Question: if by any means I happen to have
'''
public class DoorsModel
{
public DoorsModel() { }
public HttpPostedFileBase Image { get; set; }
public String DoorLayout { get; set; }
public bool ReplicateSettings { get; set; }
public List<DoorDesignModel> Doors { get; set; }
}
public class DoorDesignModel
{
public DoorDesignModel() { }
public HttpPostedFileBase FrontFile { get; set; }
public HttpPostedFileBase BorderFile { get; set; }
}
'''
and in my 'View' I have a normal form to populate the Model Properties but the 'List<DoorDesignModel>' I'm using a User Control and use
'''
<%Html.RenderPartial("DoorDesign", Model.Doors); %>
'''
inside 'DoorDesign.ascx' I have:
'''
<%@ Control
Language="C#" AutoEventWireup="true"
Inherits="System.Web.Mvc.ViewUserControl<List<MyProject.Backend.Models.DoorDesignModel>>" %>
'''
to display all form I have a 'for' clause
'''
MyProject.Backend.Models.DoorDesignModel field;
for (i = 0; i < Model.Count; i++) {
field = Model[i];
...
}
'''
and I'm using the HTML
'''
<input type="file" value="Upload file"
name="Doors.FrontFile[<%: i %>]" id="Doors.FrontFile[<%: i %>]">
'''
but soon I press the submit button, my model returns a 'null' List :(
and I'm creating and setting a new list when starting the View as
'''
public ActionResult Doors()
{
DoorsModel model = new DoorsModel();
model.Doors = new List<DoorDesignModel>();
for (int i= 1; i<= 24; i++) // Add 24 Doors
model.Doors.Add(new DoorDesignModel());
return View(model);
}
[HttpPost]
public ActionResult Doors(DoorsModel model)
{
// model.Doors is always null !!!
if (ModelState.IsValid)
ViewData["General-post"] = "Valid";
else
ViewData["General-post"] = "NOT Valid";
return View(model);
}
'''
What do I need to have in order to return the Doors List from the 'RenderPartial' part?
a simple mockup of the View

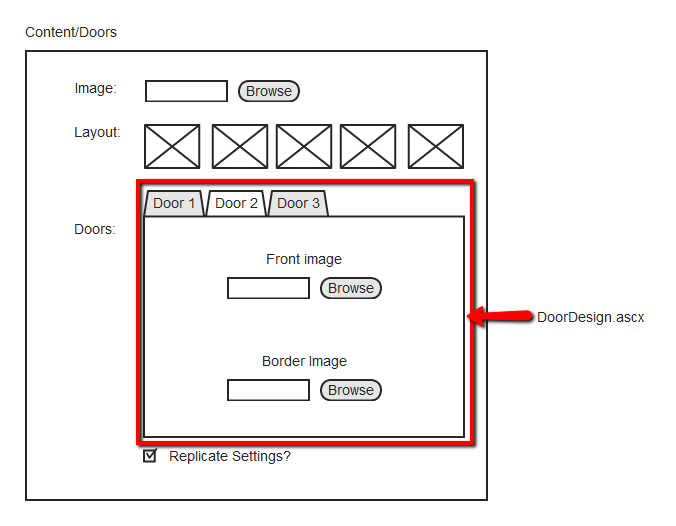
Answer: Just had the same problem. Found this website: <URL>
Essentially it is all about
'<input type="file" value="Upload file" name="Doors[<%: i %>].FrontFile" id="Doors[<%: i %>].FrontFile">'